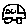
Label: car